Question: so I'm doing some basic things on XCode when I have this weird bug(?).
There is a little delay between these 2 methods which I can't understand why

Some code that I think it is related.
'''
- (void)viewDidLoad {
[super viewDidLoad];
NSLog(@"viewDidLoad");
}
-(void)viewDidAppear:(BOOL)animated{
[super viewDidAppear:animated];
NSLog(@"changing detail");
[foodNameText setText:[food objectForKey:kTNFoodName]];
[restaurantNameText setText: [food objectForKey:kTNRestaurantName]];
}
'''
It's not really a big problem but I think it's weird cause my program is very simple so there shouldn't be a timeout for iOS to calculate anything. Any ideas why this happens?
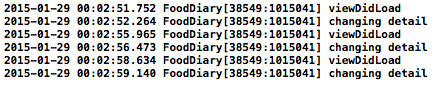
Answer: ViewController events run in this order...
'- (void)viewDidLoad'
all objects are instantiated, but geometry (frames etc) is not yet setup correctly.
'-(void)viewWillAppear:(BOOL)animated'
Geometry is now correct, view hierarchy is ready for display
> Here transition animations are run as appropriate
'-(void)viewDidAppear:(BOOL)animated'
Animations complete. Hierarchy is displayed as per geometry.
So for example if you use make a custom transition animation object, your animation code will be run after 'viewWillAppear' and before 'viewDidAppear'.
I have just run some simple tests.

App launch to VC1
'''
2015-01-28 17:47:42.659 TestViews[14335:<PHONE>] viewDidLoad
2015-01-28 17:47:42.660 TestViews[14335:<PHONE>] viewWillAppear
2015-01-28 17:47:42.706 TestViews[14335:<PHONE>] viewDidAppear
1ms didLoad -> willAppear
46ms willAppear -> didAppear
'''
Animated "Show" segue from VC1 to VC2.
'''
2015-01-28 17:48:52.347 TestViews[14335:<PHONE>] viewDidLoad
2015-01-28 17:48:52.347 TestViews[14335:<PHONE>] viewWillAppear
2015-01-28 17:48:52.851 TestViews[14335:<PHONE>] viewDidAppear
< 1ms didLoad -> willAppear
504ms willAppear -> didAppear
'''
PushViewController from VC1 to VC2 animated:NO
'''
2015-01-28 17:50:31.713 TestViews[14335:<PHONE>] viewDidLoad
2015-01-28 17:50:31.713 TestViews[14335:<PHONE>] viewWillAppear
2015-01-28 17:50:31.714 TestViews[14335:<PHONE>] viewDidAppear
< 1ms didLoad -> willAppear
1ms willAppear -> didAppear
'''
Animation timing is under the control of the animator. In the case of the 'Show' segue I imagine this is set to 0.5s by design